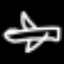
Label: airplane